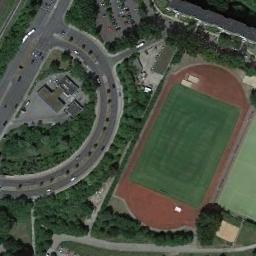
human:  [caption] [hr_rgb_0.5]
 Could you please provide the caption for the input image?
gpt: Track and field are next to lawns and roads, Surrounded by a lot of vegetation .

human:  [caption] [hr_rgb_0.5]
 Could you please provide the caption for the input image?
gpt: There are many trees near the ground track field .

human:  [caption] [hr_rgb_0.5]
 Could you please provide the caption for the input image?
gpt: There are many houses beside the track and field .

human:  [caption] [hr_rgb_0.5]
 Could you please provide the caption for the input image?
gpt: The ground track field is next to some trees, Roads and a lawn .

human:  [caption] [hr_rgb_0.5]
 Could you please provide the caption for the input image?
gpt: There are some green trees around the ground track field with a red track .